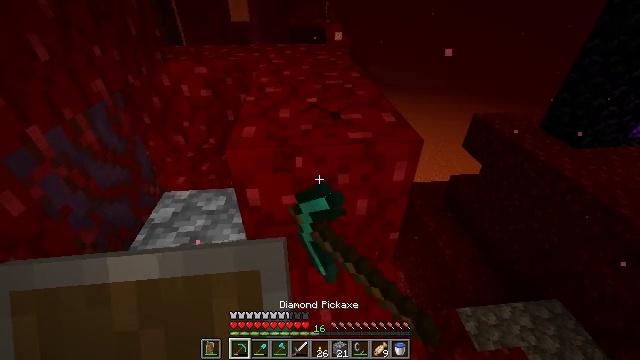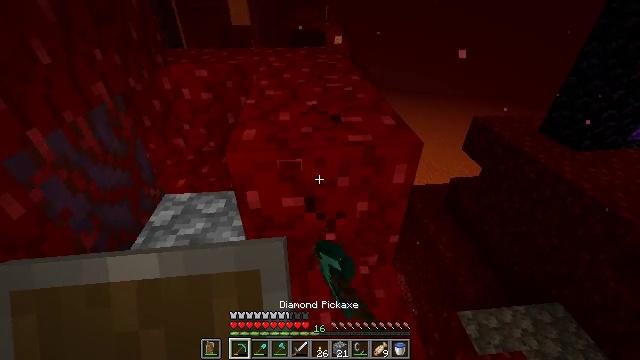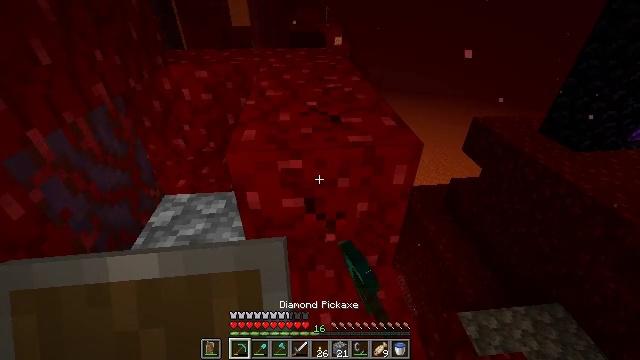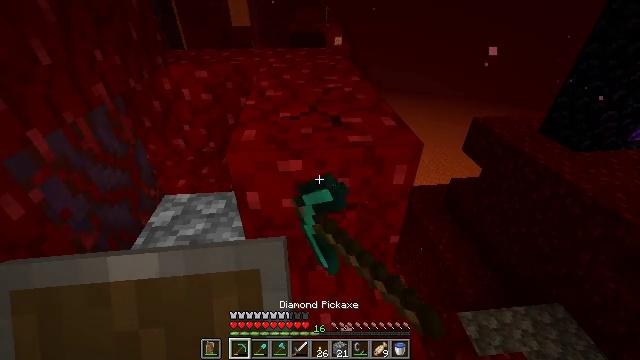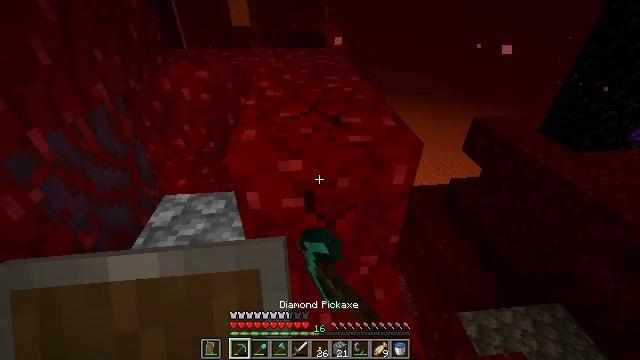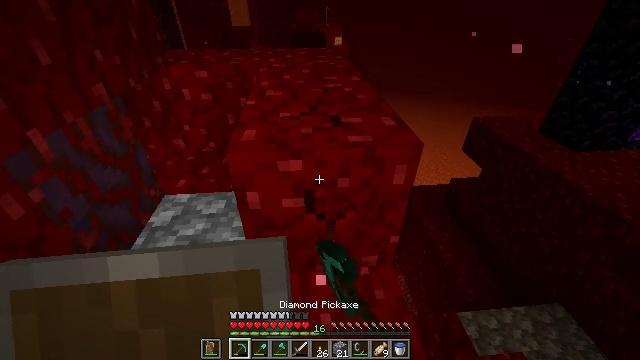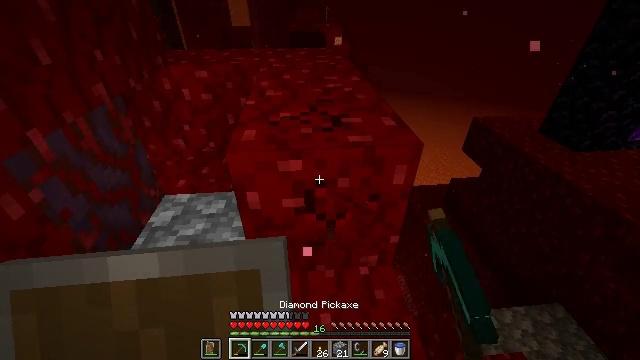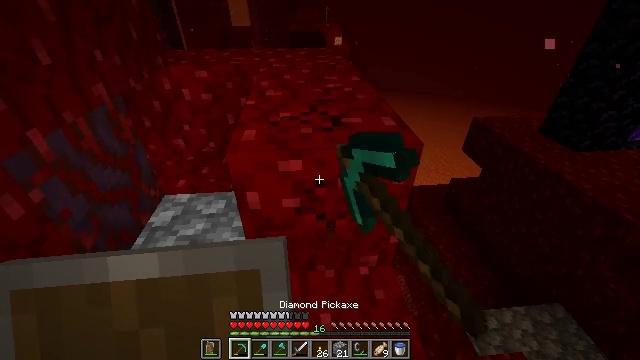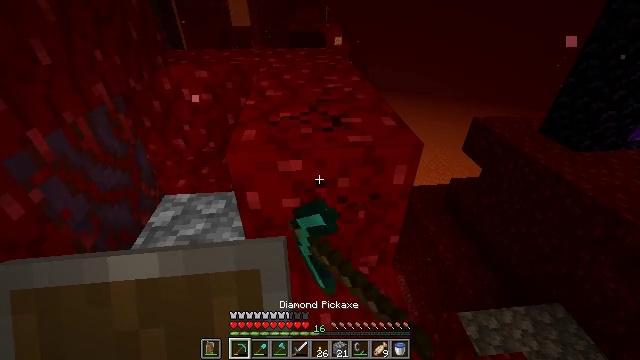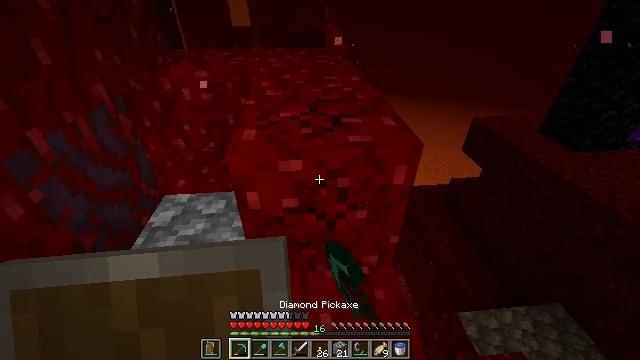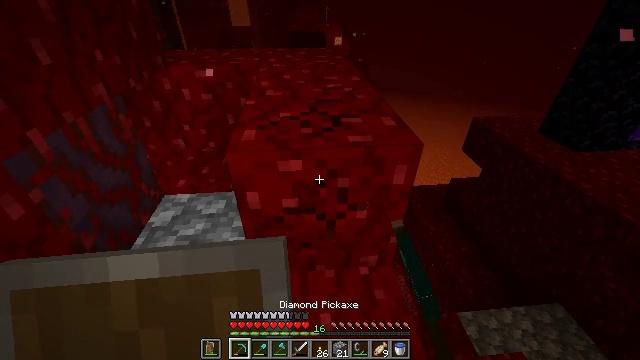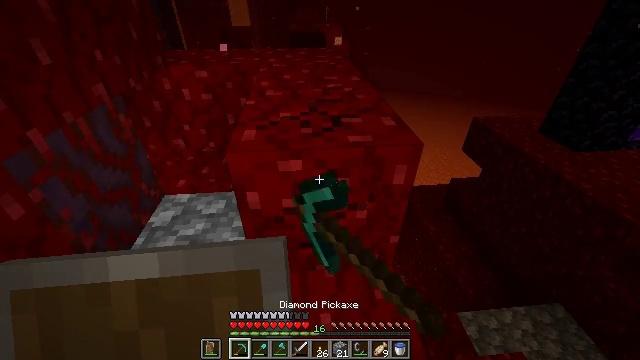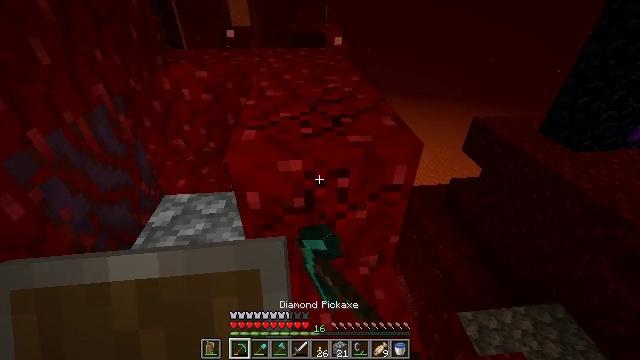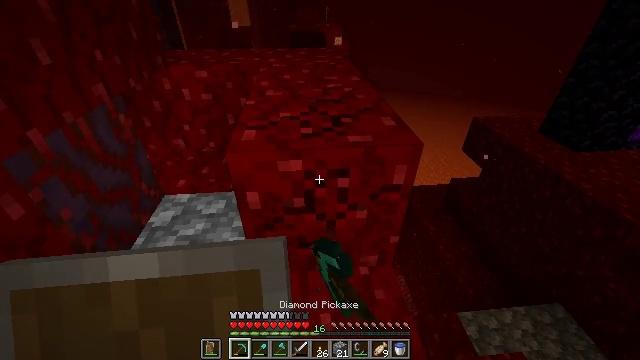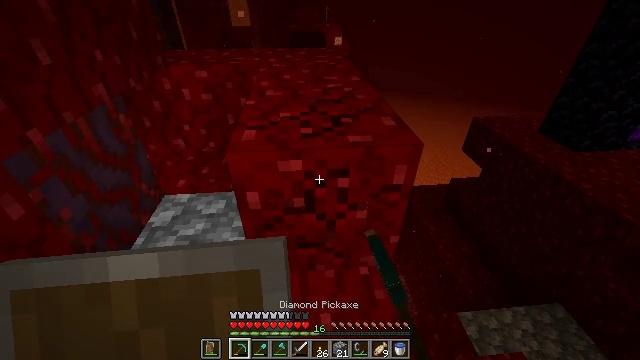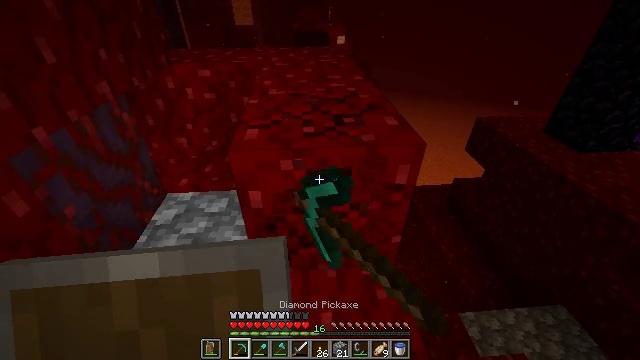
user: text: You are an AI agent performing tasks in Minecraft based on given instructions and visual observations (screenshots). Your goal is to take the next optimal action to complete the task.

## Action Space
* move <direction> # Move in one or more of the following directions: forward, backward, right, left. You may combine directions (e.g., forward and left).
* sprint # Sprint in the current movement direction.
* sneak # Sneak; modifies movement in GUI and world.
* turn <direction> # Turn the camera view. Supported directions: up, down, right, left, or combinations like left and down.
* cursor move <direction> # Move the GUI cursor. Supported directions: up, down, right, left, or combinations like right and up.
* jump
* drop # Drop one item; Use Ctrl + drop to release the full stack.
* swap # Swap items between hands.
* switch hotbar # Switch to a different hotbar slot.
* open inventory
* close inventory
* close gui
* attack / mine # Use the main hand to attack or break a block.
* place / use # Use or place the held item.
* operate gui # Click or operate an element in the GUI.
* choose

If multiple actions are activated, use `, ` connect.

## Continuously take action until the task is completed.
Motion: motion action
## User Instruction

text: Harvest nether wart blocks for resources.
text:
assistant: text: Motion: attack / mine
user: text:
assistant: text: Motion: attack / mine
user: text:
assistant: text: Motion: attack / mine
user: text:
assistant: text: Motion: attack / mine
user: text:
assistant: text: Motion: attack / mine
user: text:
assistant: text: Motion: attack / mine
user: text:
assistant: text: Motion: attack / mine
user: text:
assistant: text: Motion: attack / mine
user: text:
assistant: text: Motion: attack / mine
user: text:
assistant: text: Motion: attack / mine
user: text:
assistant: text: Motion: attack / mine
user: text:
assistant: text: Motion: attack / mine
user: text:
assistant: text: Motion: attack / mine
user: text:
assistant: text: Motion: attack / mine
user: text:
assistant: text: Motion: attack / mine
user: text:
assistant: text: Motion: attack / mine
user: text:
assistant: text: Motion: attack / mine
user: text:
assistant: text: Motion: attack / mine
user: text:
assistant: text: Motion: attack / mine
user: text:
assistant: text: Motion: attack / mine
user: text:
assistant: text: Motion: attack / mine
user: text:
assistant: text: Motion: attack / mine
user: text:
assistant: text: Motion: attack / mine
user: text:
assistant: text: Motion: attack / mine
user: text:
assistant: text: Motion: attack / mine
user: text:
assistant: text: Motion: attack / mine
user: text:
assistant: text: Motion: attack / mine
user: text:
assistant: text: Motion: attack / mine
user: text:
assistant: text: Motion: attack / mine